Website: crate-barrel
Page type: delivery-shipping
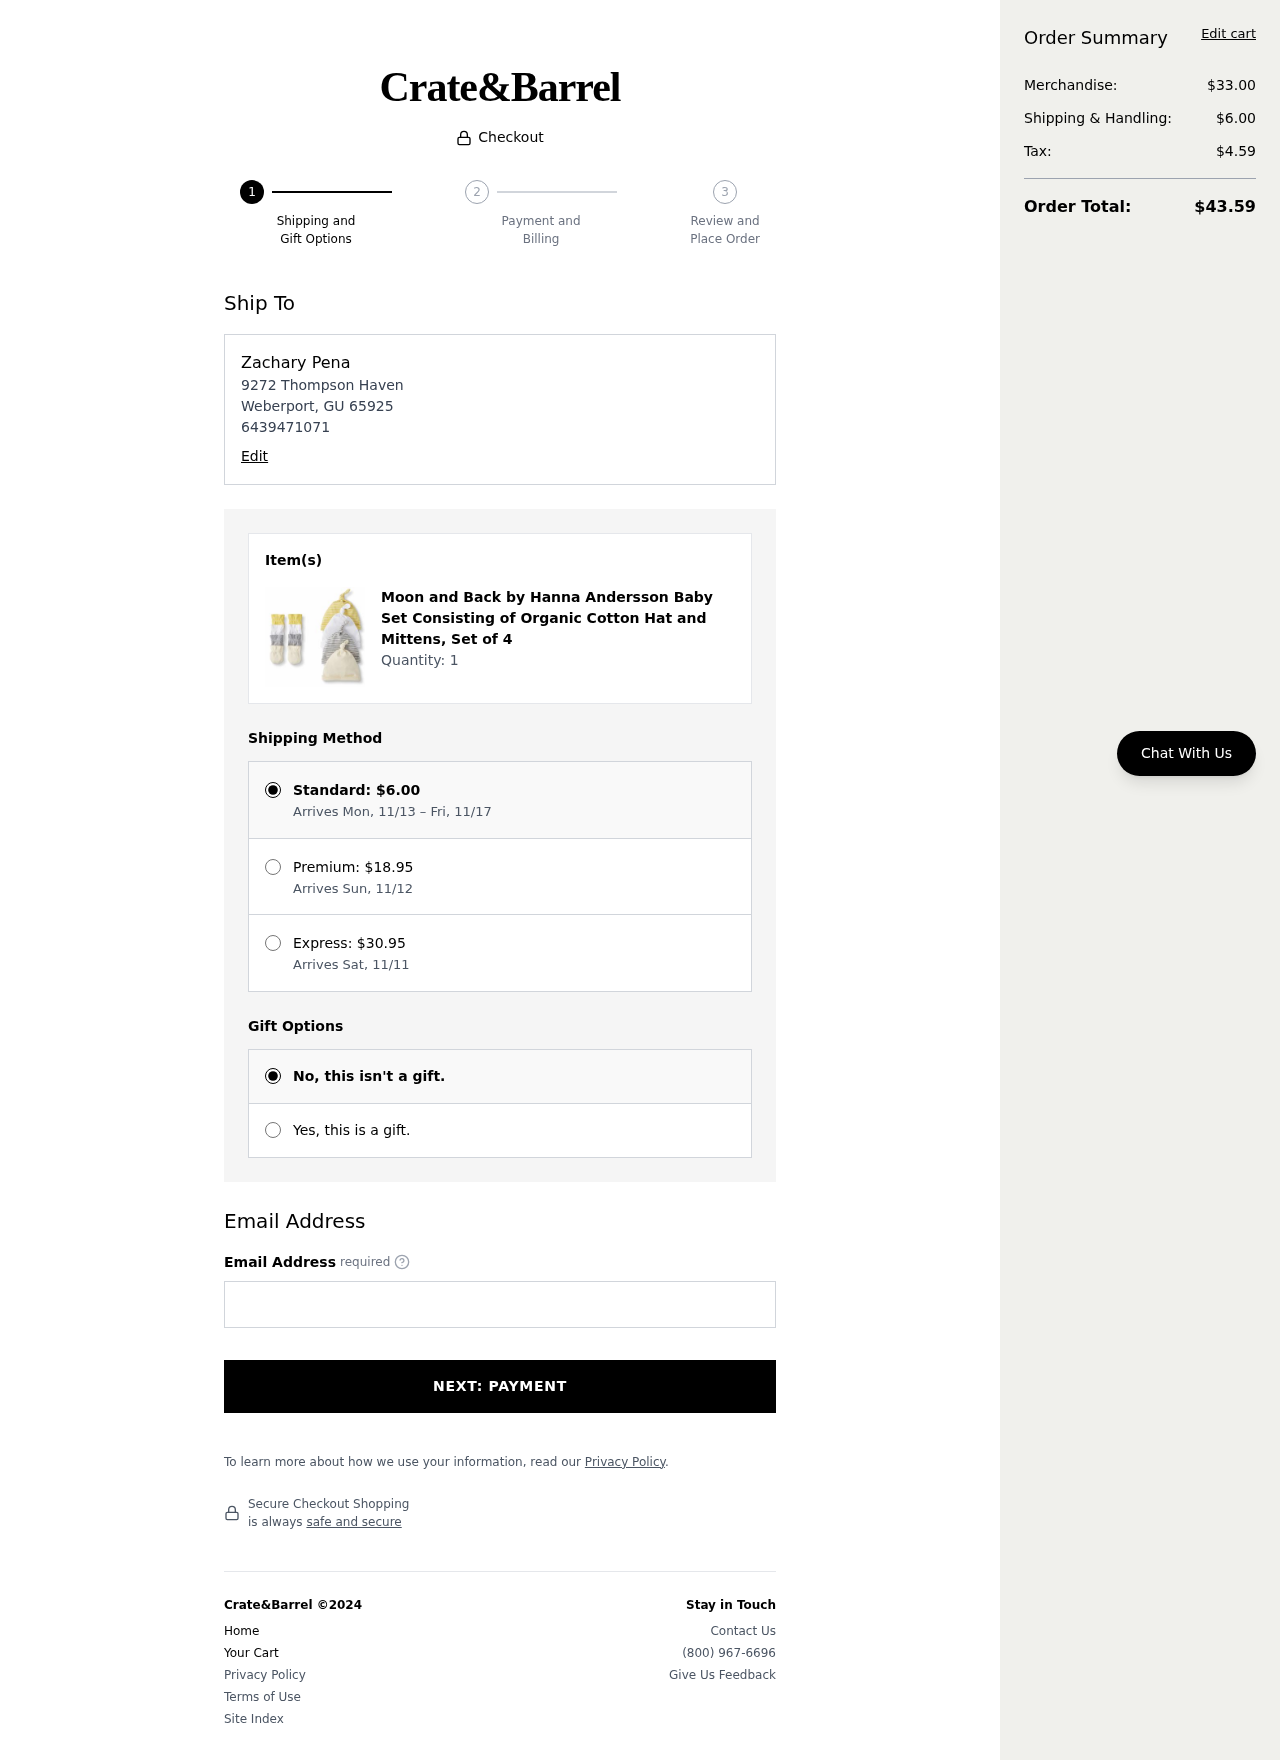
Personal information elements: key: PII_EMAIL
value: zachary_pena@hotmail.com
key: PII_FULLNAME
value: Zachary Pena
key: PII_PHONE
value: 6439471071
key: PII_STREET
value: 9272 Thompson Haven
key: PII_CITY_STATE_ZIP
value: Weberport, GU 65925
Product elements: key: PRODUCT1_NAME
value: Moon and Back by Hanna Andersson Baby Set Consisting of Organic Cotton Hat and Mittens, Set of 4
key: PRODUCT1_QUANTITY
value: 1
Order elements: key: ORDER_SHIPPING_COST
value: $6.00
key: ORDER_SHIPPING_DATE
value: Arrives Mon, 11/13 – Fri, 11/17
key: ORDER_PREMIUM_SHIPPING
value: $18.95
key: ORDER_PREMIUM_DATE
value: Arrives Sun, 11/12
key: ORDER_EXPRESS_SHIPPING
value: $30.95
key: ORDER_EXPRESS_DATE
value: Arrives Sat, 11/11
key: ORDER_SUBTOTAL
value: $33.00
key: ORDER_TAX
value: $4.59
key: ORDER_TOTAL
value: $43.59